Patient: sex M, age 53
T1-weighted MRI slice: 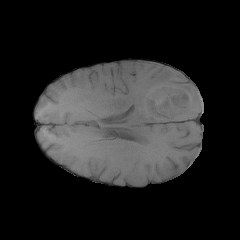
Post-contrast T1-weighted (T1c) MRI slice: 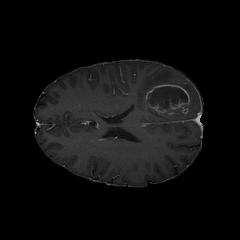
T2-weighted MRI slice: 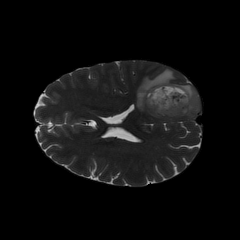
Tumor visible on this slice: yes
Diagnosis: Glioblastoma, IDH-wildtype
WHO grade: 4